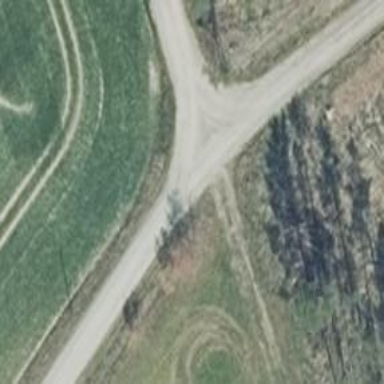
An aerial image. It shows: Unclassified road with gravel surface graded as grade2.